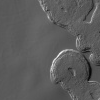
Atmospheric dust classification: not_dusty